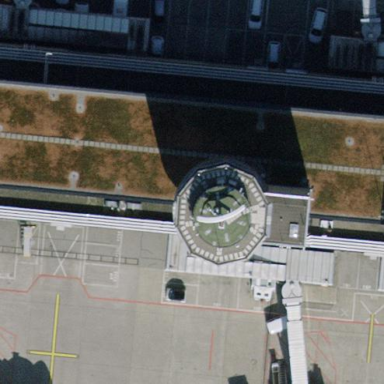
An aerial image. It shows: Transportation building with tower. The building is airport control tower.